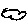
Label: cloud